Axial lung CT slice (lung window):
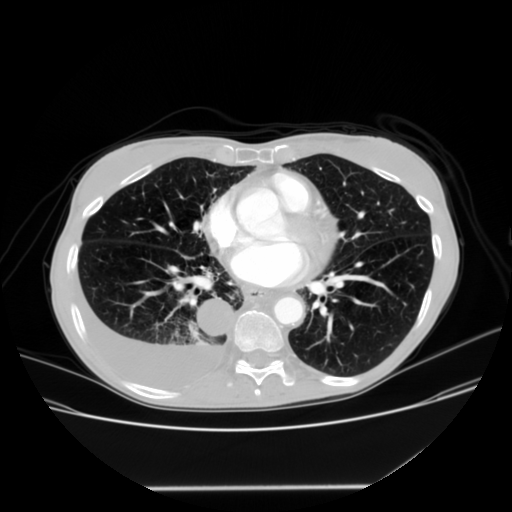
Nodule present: yes
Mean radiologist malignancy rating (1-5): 2.5